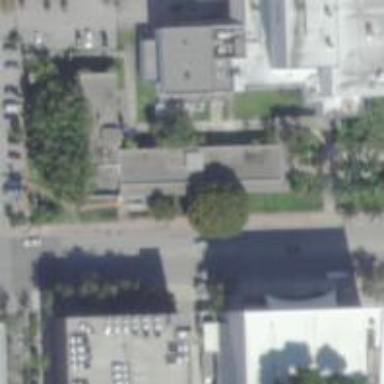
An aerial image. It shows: Arts centre.